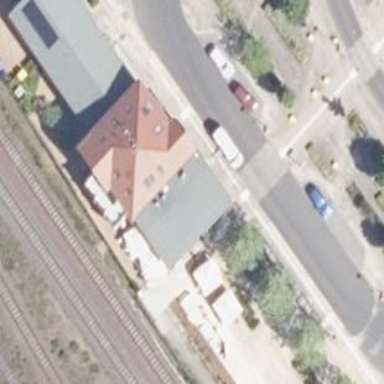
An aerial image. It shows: Café building.